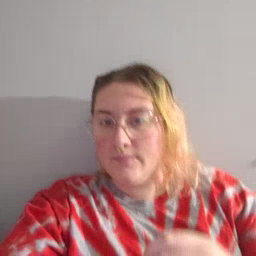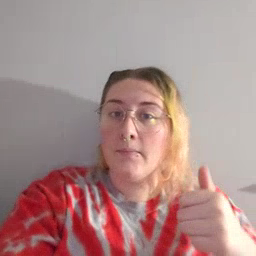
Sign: backyard